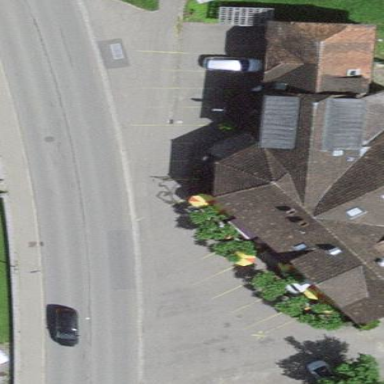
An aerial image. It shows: Parking area with surface.